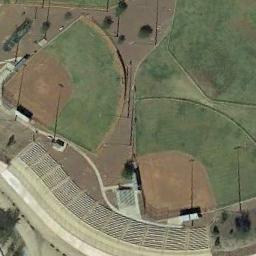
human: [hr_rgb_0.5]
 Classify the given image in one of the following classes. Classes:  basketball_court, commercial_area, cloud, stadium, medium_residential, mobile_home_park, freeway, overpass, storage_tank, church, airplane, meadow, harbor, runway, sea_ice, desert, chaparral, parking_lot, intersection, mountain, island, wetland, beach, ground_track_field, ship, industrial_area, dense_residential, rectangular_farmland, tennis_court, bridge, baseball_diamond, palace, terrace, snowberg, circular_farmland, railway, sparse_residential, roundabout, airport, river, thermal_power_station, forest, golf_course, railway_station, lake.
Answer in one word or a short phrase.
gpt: baseball_diamond